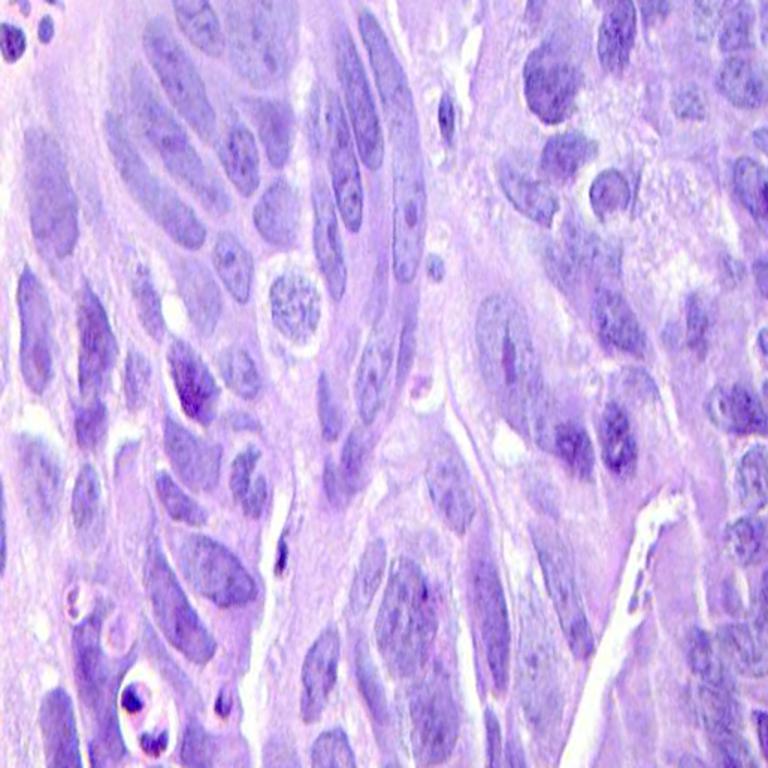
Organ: colon
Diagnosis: adenocarcinomas